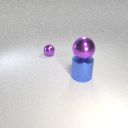
large blue metal cylinder below large purple metal sphere